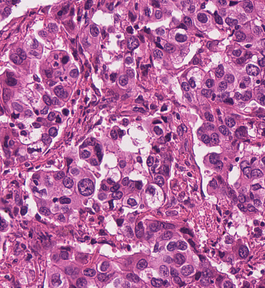
Tumor epithelial tissue: yes
Tumor-associated stroma tissue: yes
Normal tissue: no